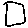
Label: square